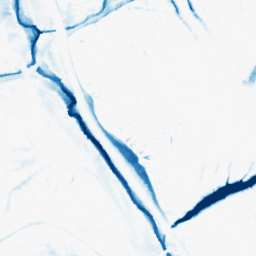
Category: morphological
Decomposition family: morphological_ellipse
Decomposition parameters: operation: closing
width: 20
height: 20
Upsampling method: linear_exact
Upsampling parameters: scale: 8
Upsampling scale: 8